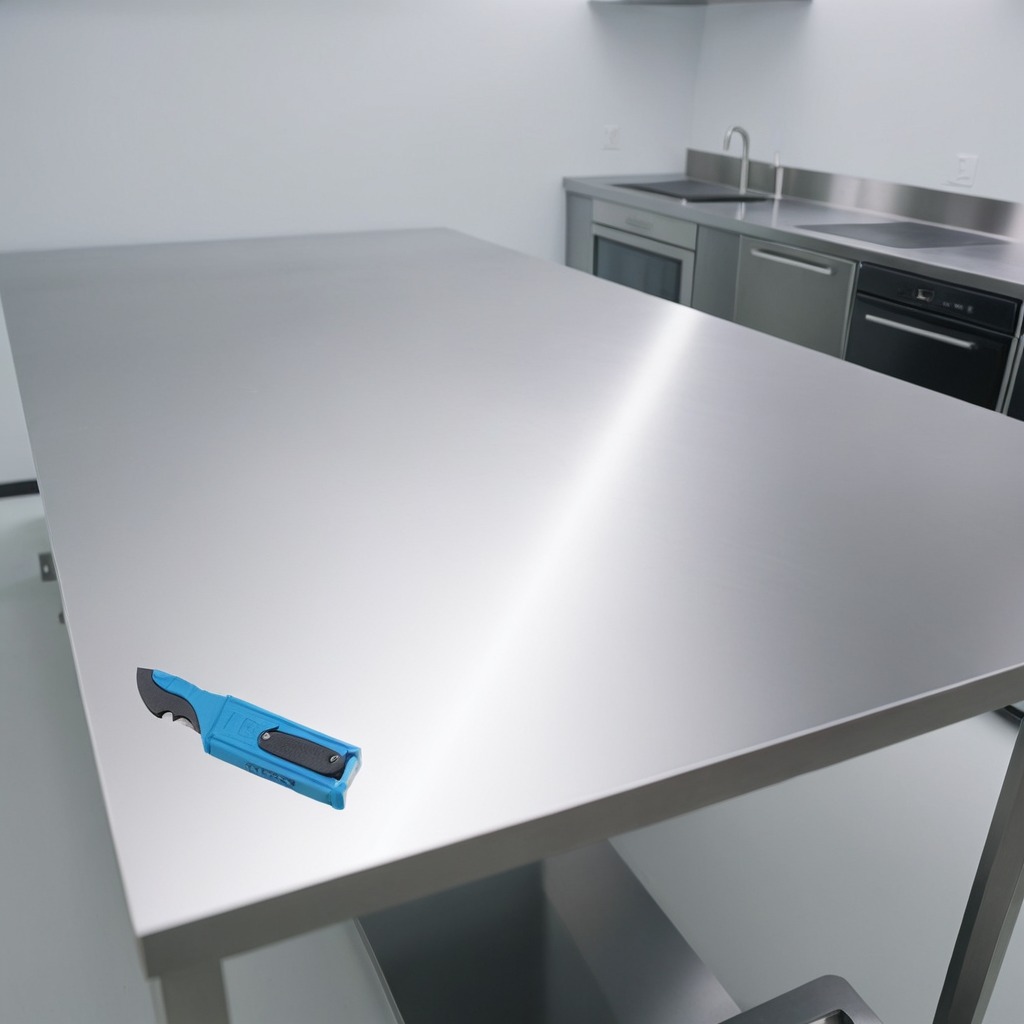
A utility knife lies on a stainless steel table in a high-end prototyping lab.